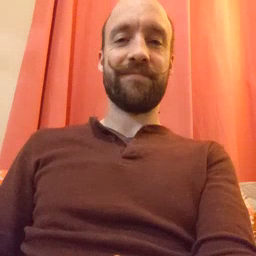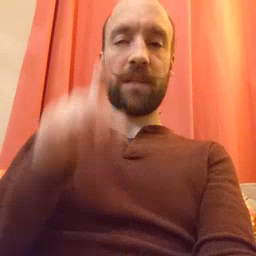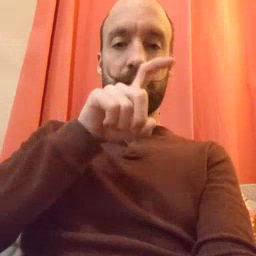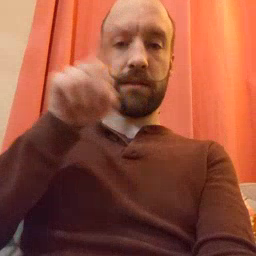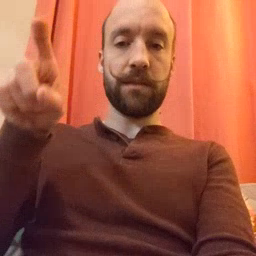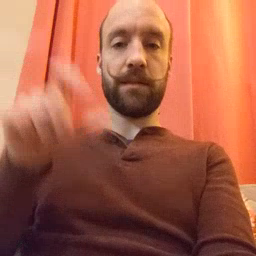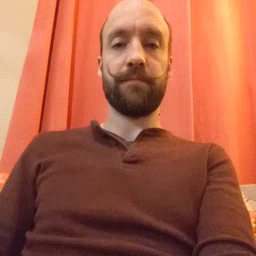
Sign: closet